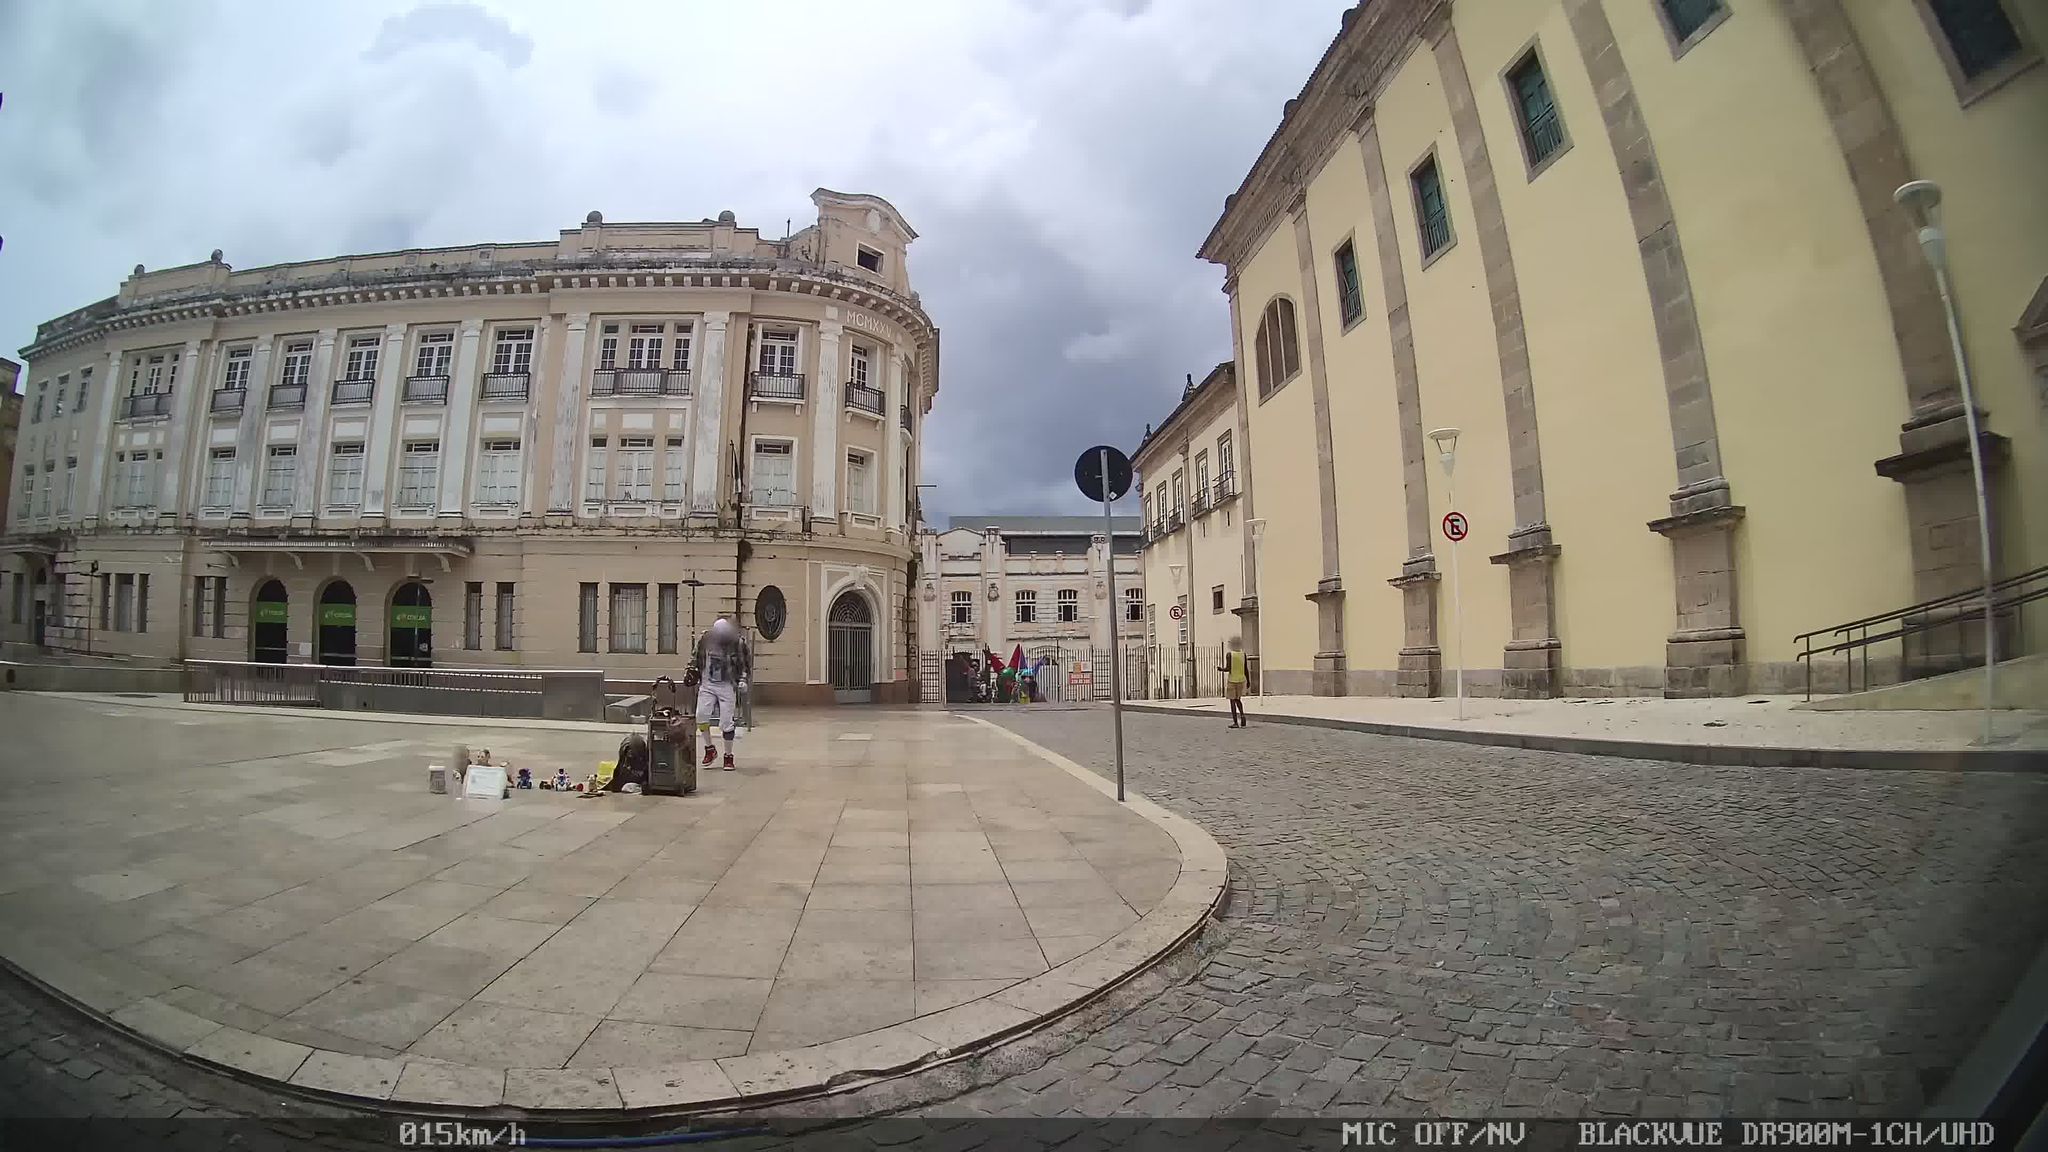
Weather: clear
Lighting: day
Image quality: good
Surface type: walking surface
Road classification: pedestrian, residential, footway
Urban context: urban centre
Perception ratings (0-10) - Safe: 6.69, Lively: 8.29, Beautiful: 6.93, Boring: 8.42, Depressing: 5.12, Wealthy: 8.31